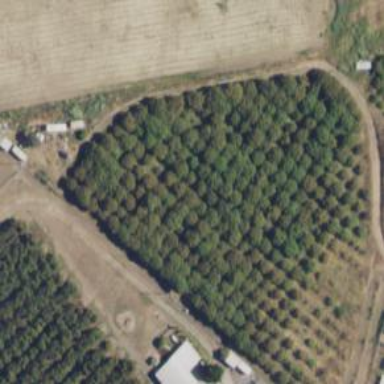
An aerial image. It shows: Orchard.